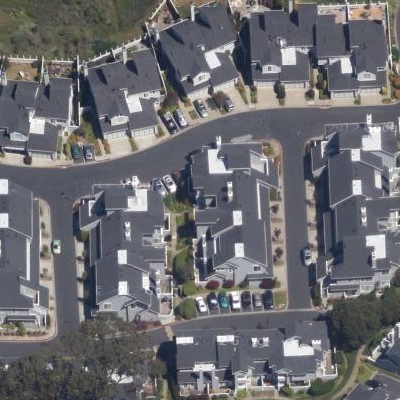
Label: fResident